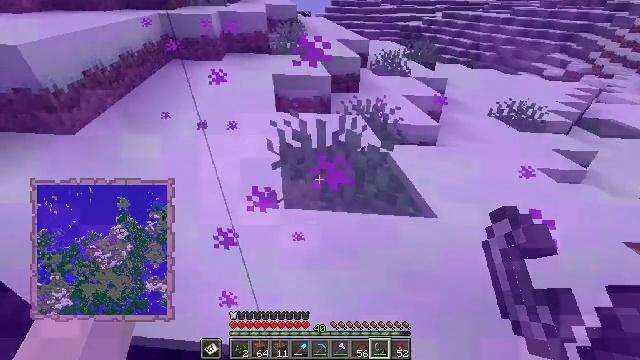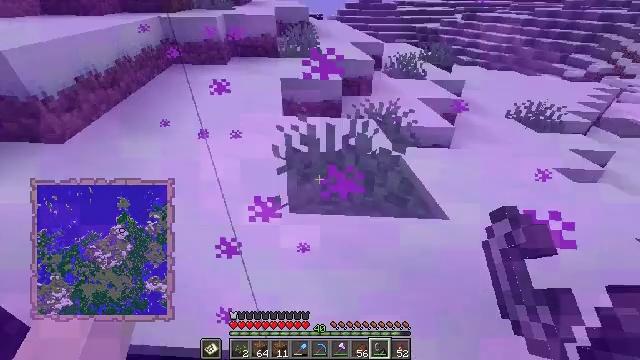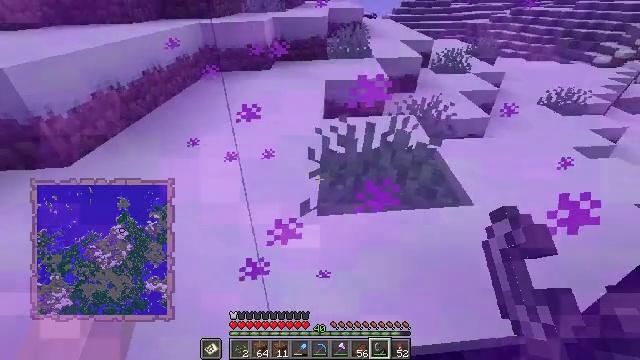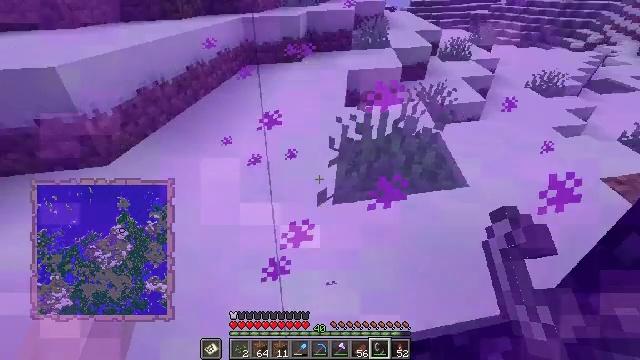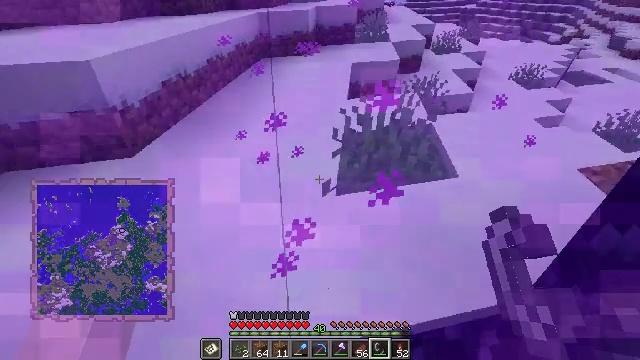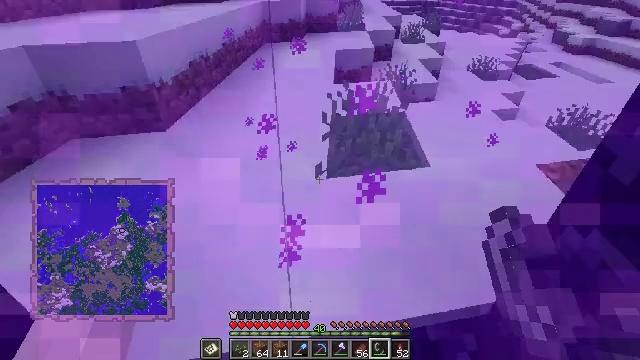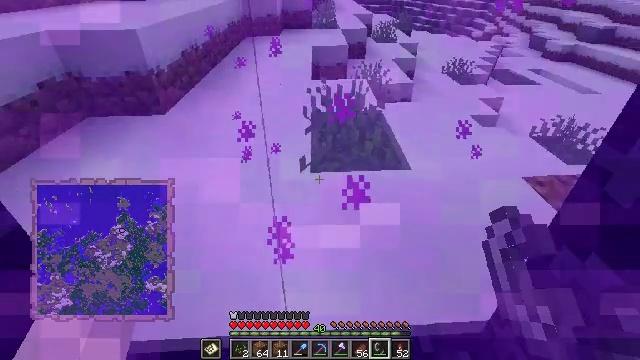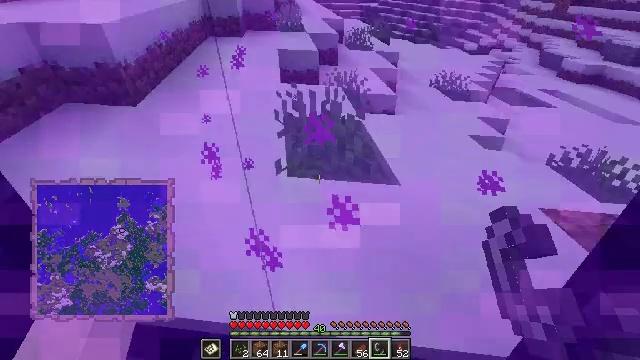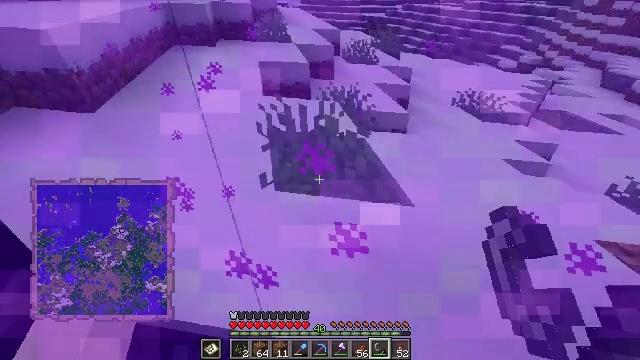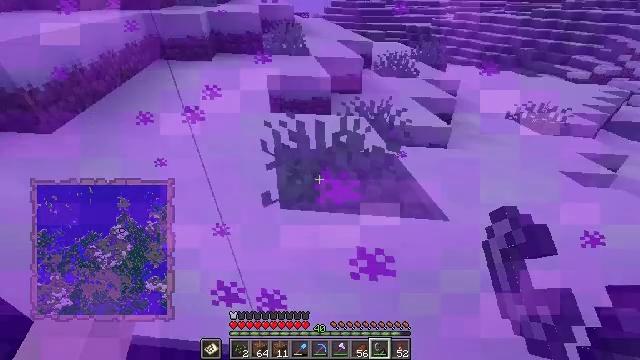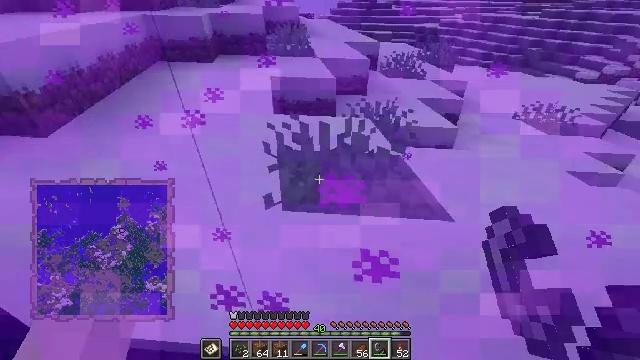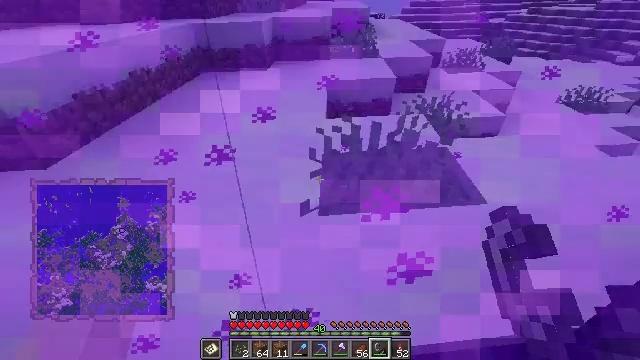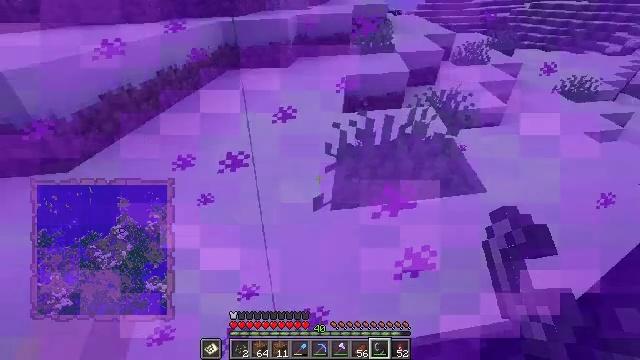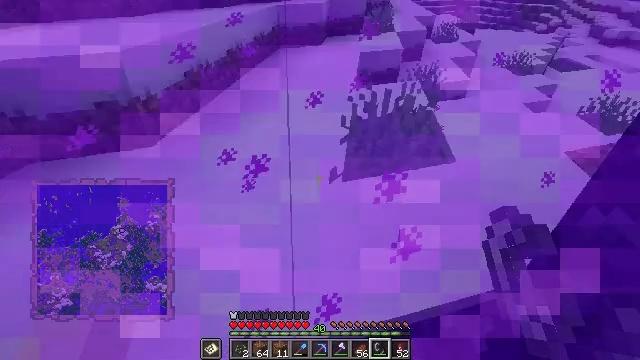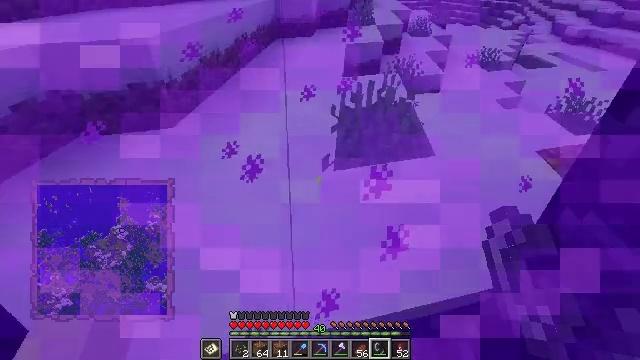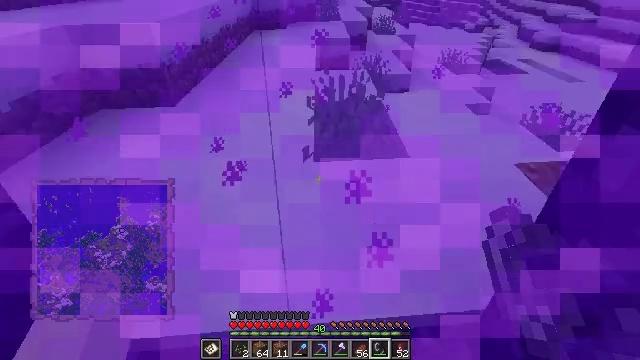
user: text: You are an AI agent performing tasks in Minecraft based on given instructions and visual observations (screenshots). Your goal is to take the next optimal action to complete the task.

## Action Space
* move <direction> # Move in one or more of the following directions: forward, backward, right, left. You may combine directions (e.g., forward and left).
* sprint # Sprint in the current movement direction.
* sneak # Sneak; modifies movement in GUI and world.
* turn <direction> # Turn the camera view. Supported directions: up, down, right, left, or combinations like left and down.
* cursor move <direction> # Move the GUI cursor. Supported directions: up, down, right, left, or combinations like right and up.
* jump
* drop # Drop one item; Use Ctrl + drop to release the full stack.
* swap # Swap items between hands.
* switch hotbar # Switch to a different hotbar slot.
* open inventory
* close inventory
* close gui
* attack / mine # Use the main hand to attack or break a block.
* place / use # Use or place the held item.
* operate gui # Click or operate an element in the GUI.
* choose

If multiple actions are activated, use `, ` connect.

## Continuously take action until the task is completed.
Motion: motion action
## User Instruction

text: Fight hostile mobs.
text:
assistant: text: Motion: no_op
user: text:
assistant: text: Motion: no_op
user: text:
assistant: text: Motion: no_op
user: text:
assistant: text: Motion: no_op
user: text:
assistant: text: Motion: no_op
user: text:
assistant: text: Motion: no_op
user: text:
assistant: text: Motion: no_op
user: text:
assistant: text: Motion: no_op
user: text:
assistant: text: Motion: no_op
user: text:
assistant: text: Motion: no_op
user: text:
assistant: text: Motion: no_op
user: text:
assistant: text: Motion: no_op
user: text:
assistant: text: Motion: no_op
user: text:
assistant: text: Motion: no_op
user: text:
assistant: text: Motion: no_op
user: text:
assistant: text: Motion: no_op
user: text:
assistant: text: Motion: no_op
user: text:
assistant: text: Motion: no_op
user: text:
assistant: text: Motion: no_op
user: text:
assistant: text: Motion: no_op
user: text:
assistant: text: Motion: no_op
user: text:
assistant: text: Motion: no_op
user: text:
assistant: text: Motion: no_op
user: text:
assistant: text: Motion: no_op
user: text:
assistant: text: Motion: no_op
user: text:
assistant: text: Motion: no_op
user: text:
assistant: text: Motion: no_op
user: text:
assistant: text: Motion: no_op
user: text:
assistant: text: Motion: no_op
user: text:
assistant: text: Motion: no_op